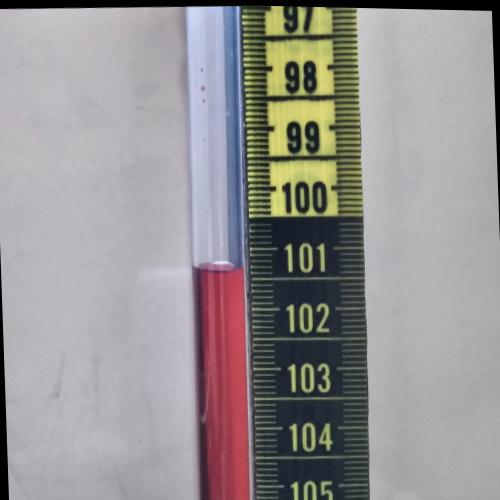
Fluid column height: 101.3 cm